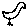
Label: bird